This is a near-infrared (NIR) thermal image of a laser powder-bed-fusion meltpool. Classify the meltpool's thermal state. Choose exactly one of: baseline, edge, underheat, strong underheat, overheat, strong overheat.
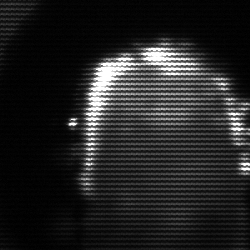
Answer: baseline